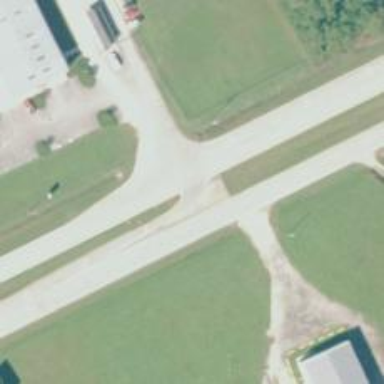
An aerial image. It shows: Asphalt road with primary link designation.